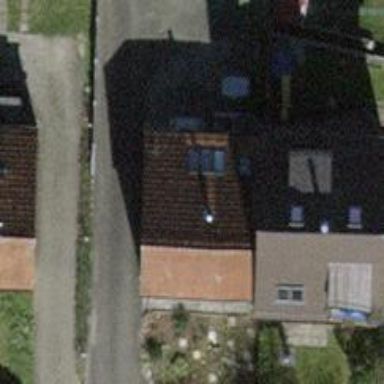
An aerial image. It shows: Semidetached house.